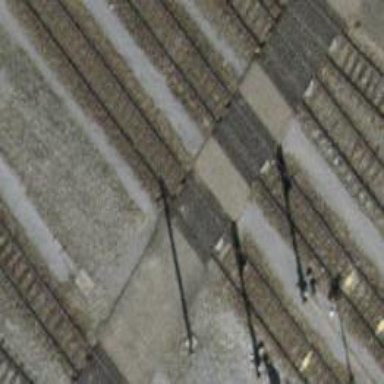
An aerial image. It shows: Railway level crossing.